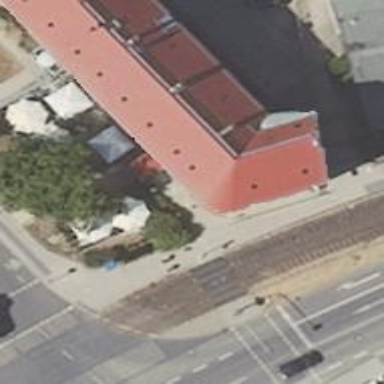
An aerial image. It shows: Restaurant.